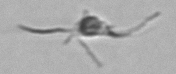
Label: Ophiaster